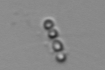
Label: Chaetoceros